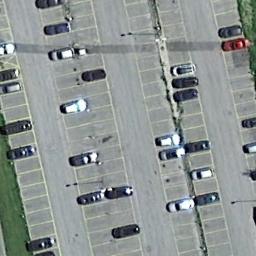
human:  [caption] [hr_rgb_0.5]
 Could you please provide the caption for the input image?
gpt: The parking lot has some parked cars but lots of parking spaces are still empty .

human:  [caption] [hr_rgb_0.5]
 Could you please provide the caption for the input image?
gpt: There are some cars on the parking lot .

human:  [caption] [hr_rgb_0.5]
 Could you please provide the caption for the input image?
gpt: There are several trees beside the parking lot .

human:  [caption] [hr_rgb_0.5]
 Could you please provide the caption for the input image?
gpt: A lot of cars are in the parking lot .

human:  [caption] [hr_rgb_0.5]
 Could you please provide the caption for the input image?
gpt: There are some cars and many empty space on the parking lot .